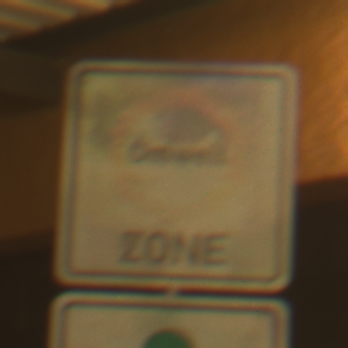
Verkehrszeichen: BeginnUmweltzone
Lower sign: FreistellungVomVerkehrsverbot3
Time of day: Night
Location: Outdoor (Urban)
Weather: Clear
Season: NotSpecified
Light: Artificial